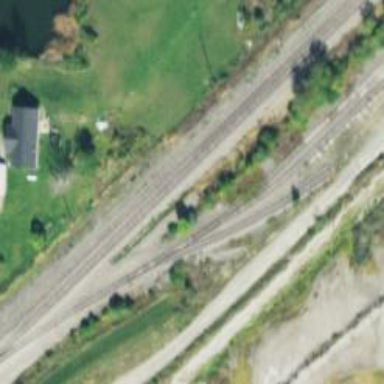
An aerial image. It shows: Railway siding with rails.